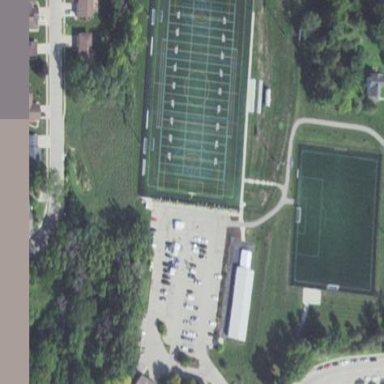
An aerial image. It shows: Grass pitch designated for sports like soccer and American football.